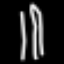
Label: fork